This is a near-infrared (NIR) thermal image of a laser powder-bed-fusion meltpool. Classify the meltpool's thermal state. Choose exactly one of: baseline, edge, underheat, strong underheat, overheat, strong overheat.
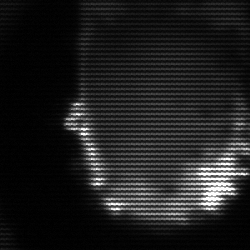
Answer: baseline